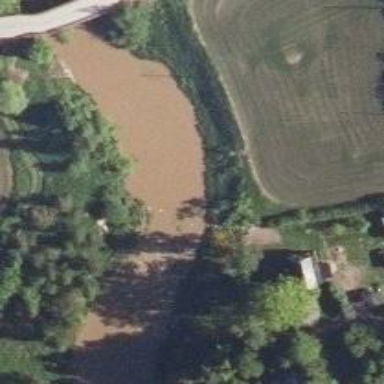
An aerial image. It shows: Weir in waterway.